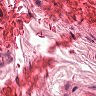
Metastatic tissue present: no